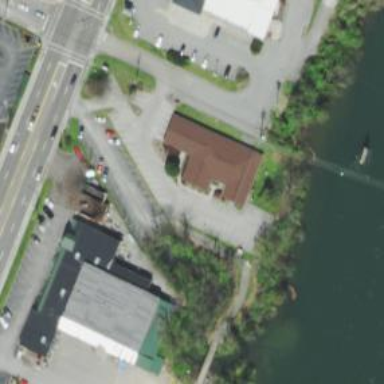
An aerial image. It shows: Hardware store located in building.